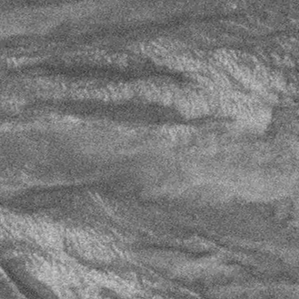
Label: frost